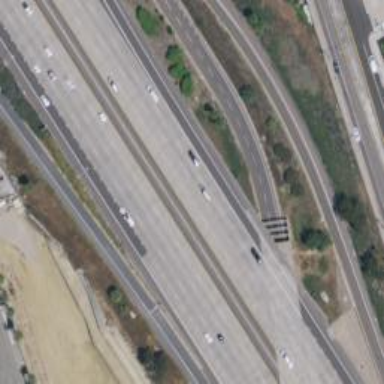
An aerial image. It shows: Motorway junction.